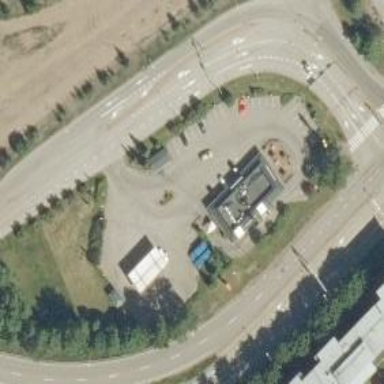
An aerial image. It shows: Mini roundabout on the road.